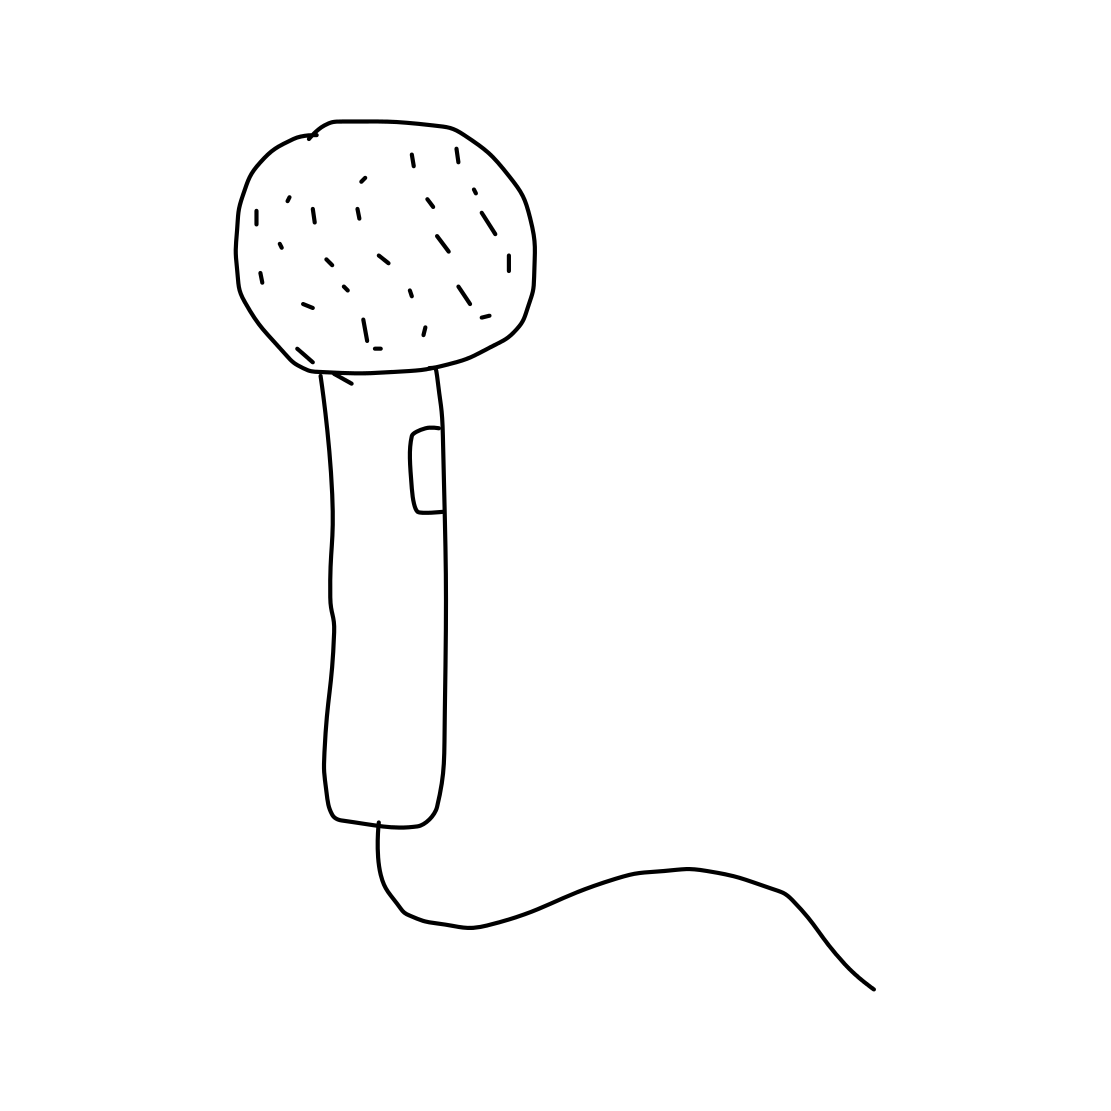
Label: microphone